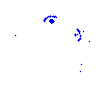
Particle: electron